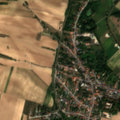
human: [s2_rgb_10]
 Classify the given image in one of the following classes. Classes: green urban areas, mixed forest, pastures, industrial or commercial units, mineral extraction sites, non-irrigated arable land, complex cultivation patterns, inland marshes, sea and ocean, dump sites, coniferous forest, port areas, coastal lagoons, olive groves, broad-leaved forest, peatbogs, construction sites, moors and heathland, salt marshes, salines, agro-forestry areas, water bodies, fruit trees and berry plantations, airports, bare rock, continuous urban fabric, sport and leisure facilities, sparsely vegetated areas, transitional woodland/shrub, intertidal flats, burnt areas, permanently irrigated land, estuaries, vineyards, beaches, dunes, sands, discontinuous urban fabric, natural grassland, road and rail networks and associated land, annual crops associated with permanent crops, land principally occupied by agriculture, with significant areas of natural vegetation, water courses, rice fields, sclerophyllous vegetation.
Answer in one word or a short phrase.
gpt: discontinuous urban fabric, non-irrigated arable land, complex cultivation patterns, land principally occupied by agriculture, with significant areas of natural vegetation